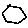
Label: hexagon